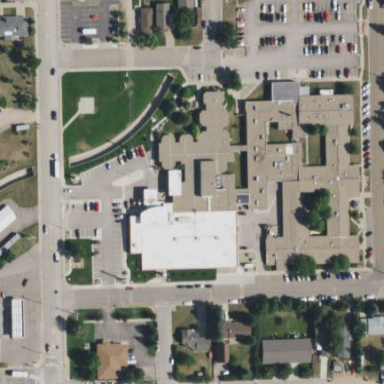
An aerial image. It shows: Hospital providing healthcare services.